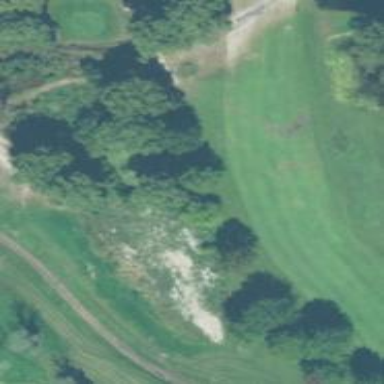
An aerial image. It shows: Golf hole.